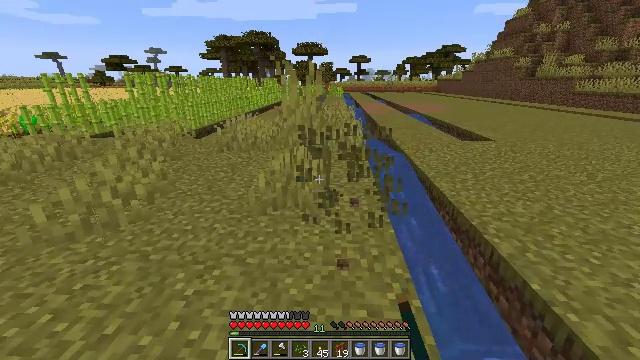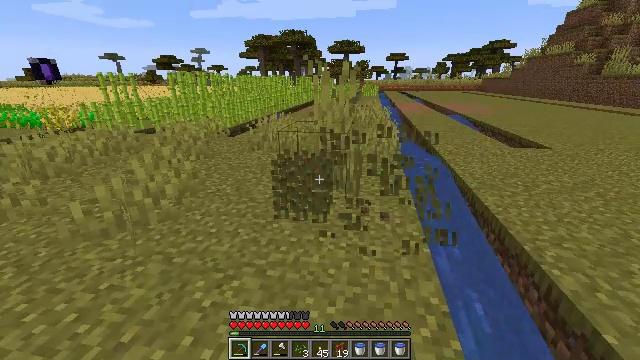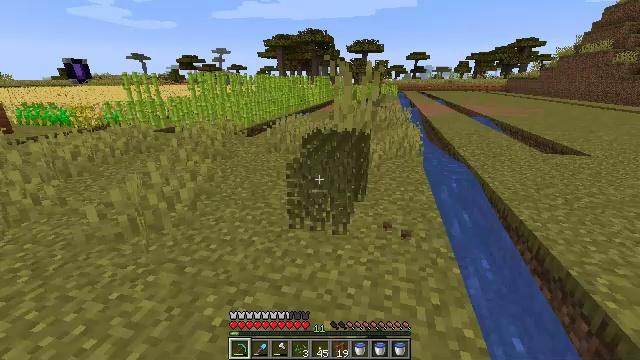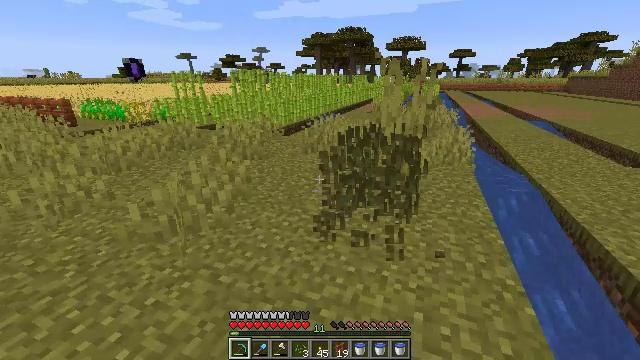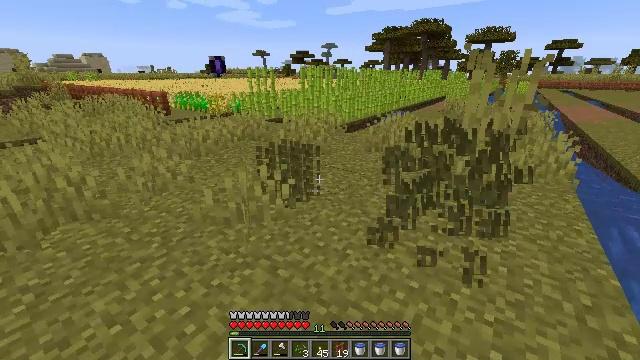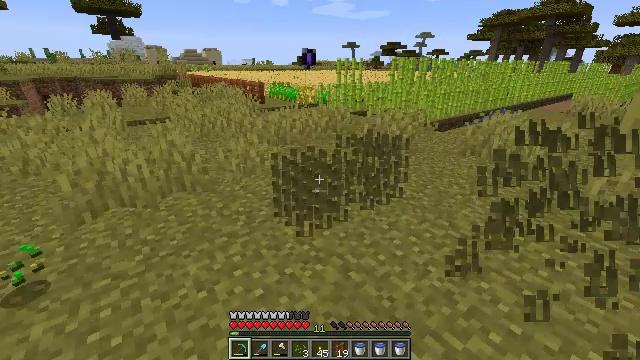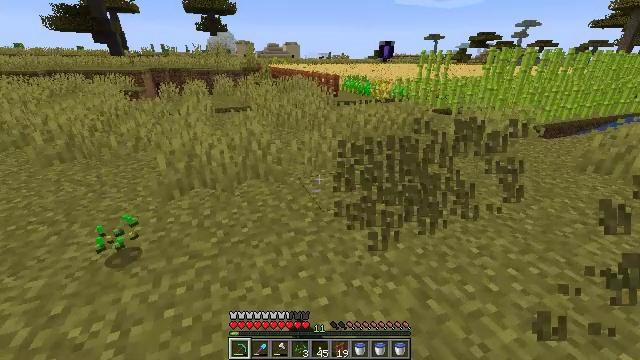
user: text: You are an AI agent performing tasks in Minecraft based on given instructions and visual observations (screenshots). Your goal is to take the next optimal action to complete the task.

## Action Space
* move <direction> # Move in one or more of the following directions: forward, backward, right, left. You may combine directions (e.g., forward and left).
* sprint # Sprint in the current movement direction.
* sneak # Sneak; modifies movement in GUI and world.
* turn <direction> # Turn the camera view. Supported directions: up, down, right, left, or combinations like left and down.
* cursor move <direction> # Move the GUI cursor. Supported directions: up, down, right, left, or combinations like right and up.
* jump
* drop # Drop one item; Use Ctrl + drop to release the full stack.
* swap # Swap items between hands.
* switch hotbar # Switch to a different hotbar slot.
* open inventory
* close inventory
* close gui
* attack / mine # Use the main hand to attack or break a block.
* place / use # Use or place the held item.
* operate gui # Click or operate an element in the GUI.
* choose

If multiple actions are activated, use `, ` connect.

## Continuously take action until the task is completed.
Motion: motion action
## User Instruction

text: Mine tall grass from the ground.
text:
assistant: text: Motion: move forward and move left, turn left, attack / mine
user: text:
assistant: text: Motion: move forward and move left, turn left, attack / mine
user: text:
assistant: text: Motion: move forward and move left, turn left, attack / mine
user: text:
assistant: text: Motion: move forward and move left, turn left, attack / mine
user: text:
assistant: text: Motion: move forward and move left, turn left and down, attack / mine
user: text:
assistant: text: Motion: move forward and move left, turn left and down, attack / mine
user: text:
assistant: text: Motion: attack / mine